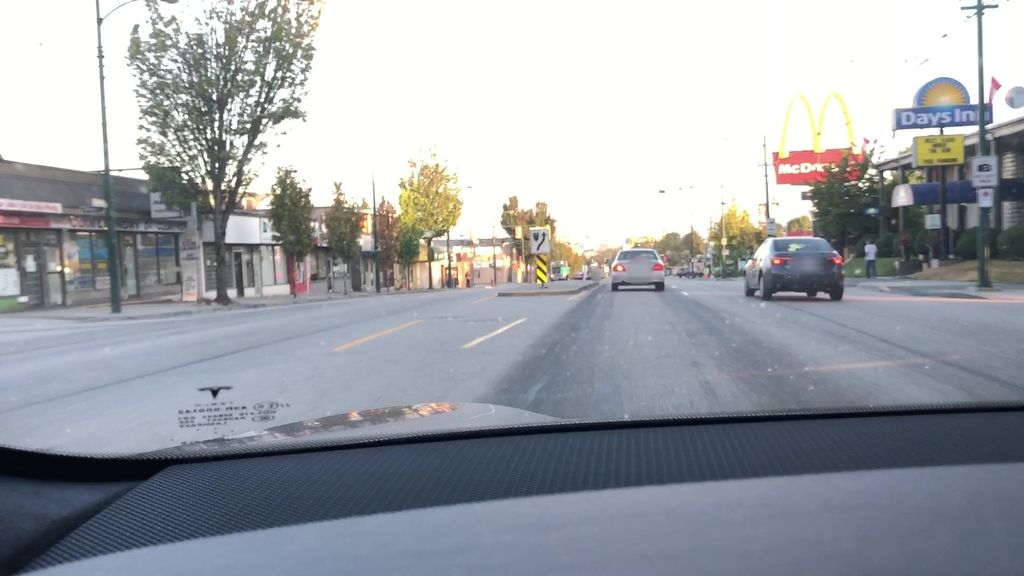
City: vancouver